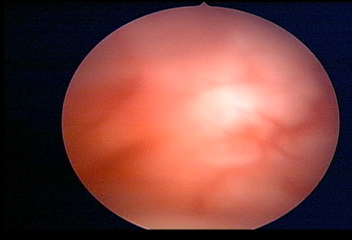
Modality: WLC
Class: Normal mucosa
Bladder cancer association: No